Question:
In my progress work, I have to detect a parasite. I have found the parasite using HSV and later made it into a grey image. Now I have done edge detection too. I need some code which tells MATLAB to find the largest contour (parasite) and make the rest of the area as black pixels.
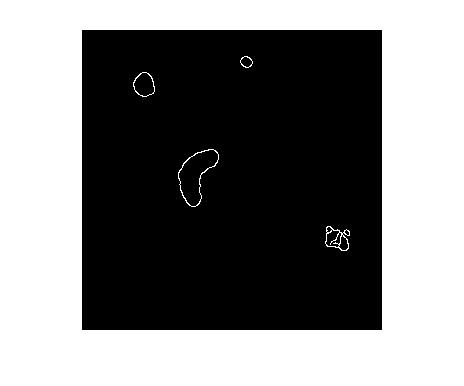
Answer: You can select the "largest" contour by filling in the holes that each contour surrounds, figure out which shape gives you the largest area, then use the locations of the largest area and copy that over to a final image. As what Benoit_11 suggested, use <URL> - specifically the 'Area' and 'PixelList' flags. Something like this:
'''
im = imclearborder(im2bw(imread('http://i.stack.imgur.com/a5Yi7.jpg')));
im_fill = imfill(im, 'holes');
s = regionprops(im_fill, 'Area', 'PixelList');
[~,ind] = max([s.Area]);
pix = sub2ind(size(im), s(ind).PixelList(:,2), s(ind).PixelList(:,1));
out = zeros(size(im));
out(pix) = im(pix);
imshow(out);
'''
The first line of code reads in your image from StackOverflow directly. The image is also a RGB image for some reason, and so I convert this into binary through <URL> to remove the white border.
Next, we need to fill in the areas that the contour surround, so use <URL> with the 'holes' flag. Next, use 'regionprops' to analyze the different filled objects in the image - specifically the 'Area' and which pixels belong to each object in the filled image. Once we obtain these attributes, find the filled contour that gives you the biggest area, then access the correct 'regionprops' element, extract out the pixel locations that belong to the object, then use these and copy over the pixels to an output image and display the results.
We get:

Alternatively, you can use the 'Perimeter' flag (as what Benoit_11) suggested, and simply find the maximum perimeter which will correspond to the largest contour. This should still give you what you want. As such, simply replace the 'Area' flag with 'Perimeter' in the third and fourth lines of code and you should still get the same results.